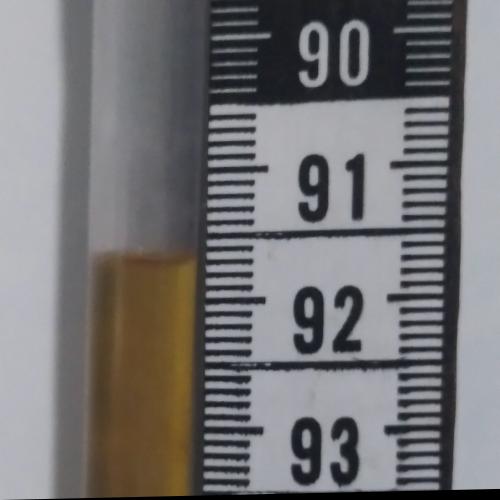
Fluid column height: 91.7 cm